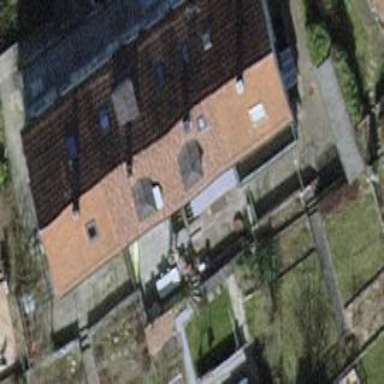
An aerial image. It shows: Building with tile roof.